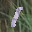
Label: 1